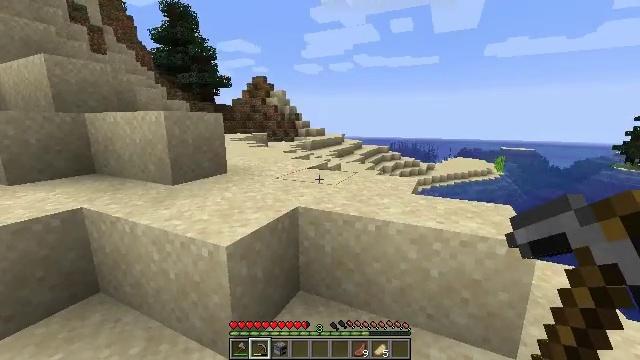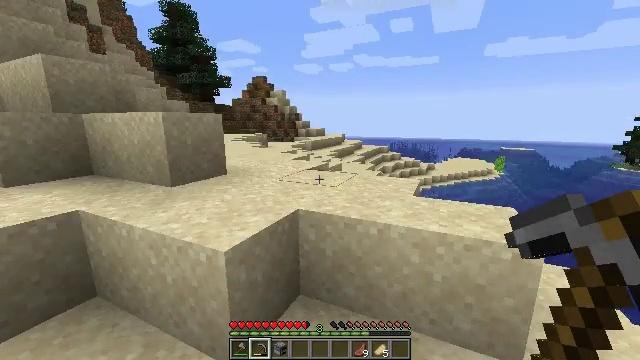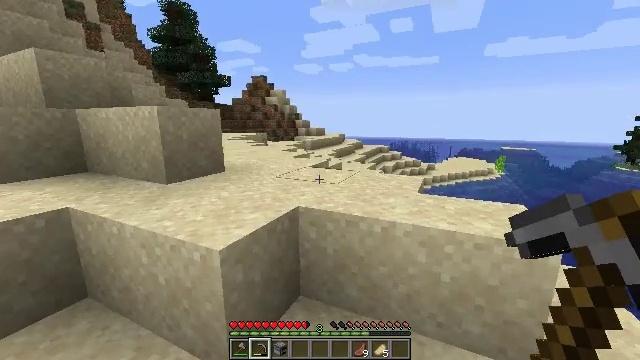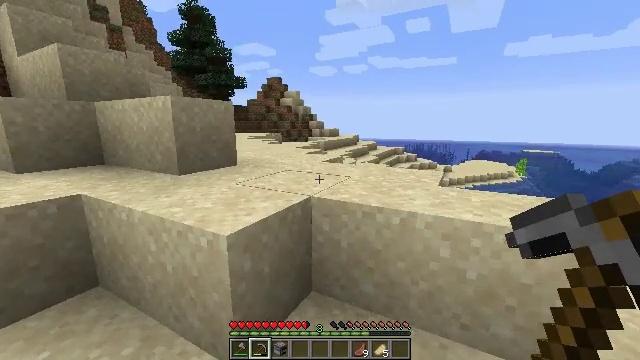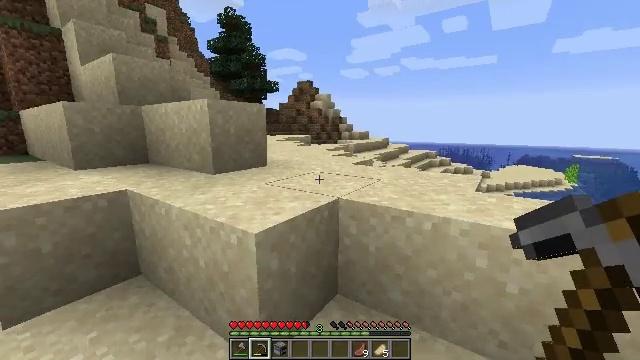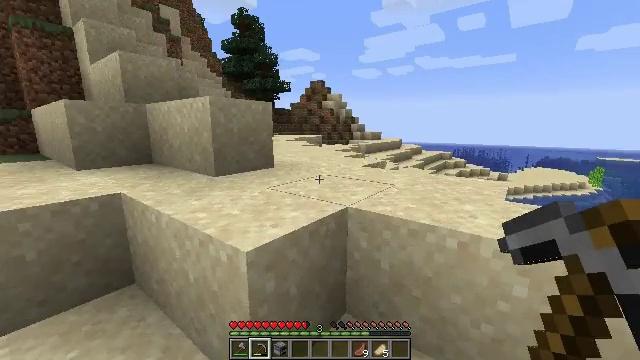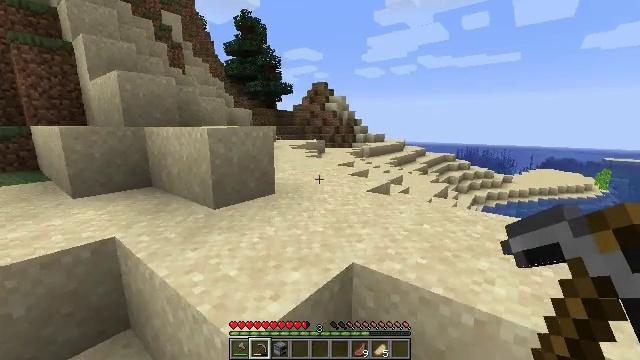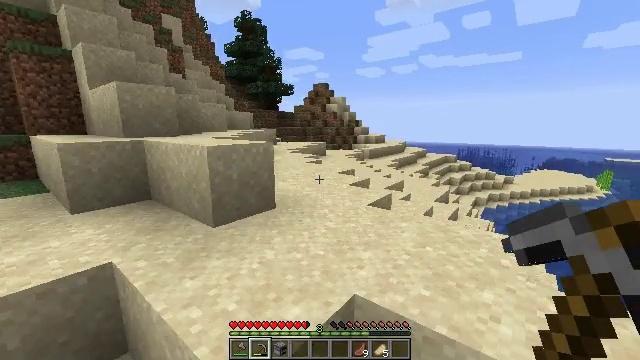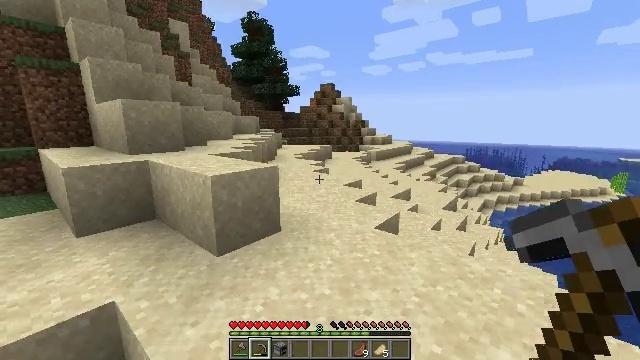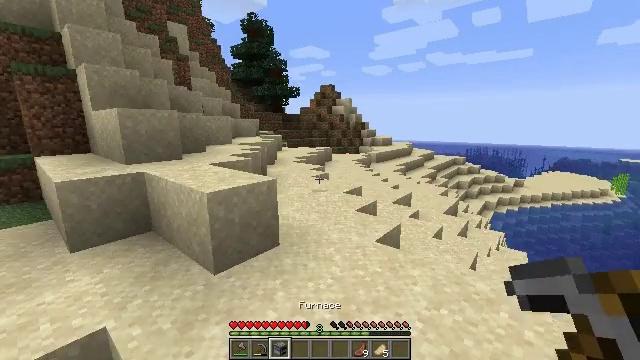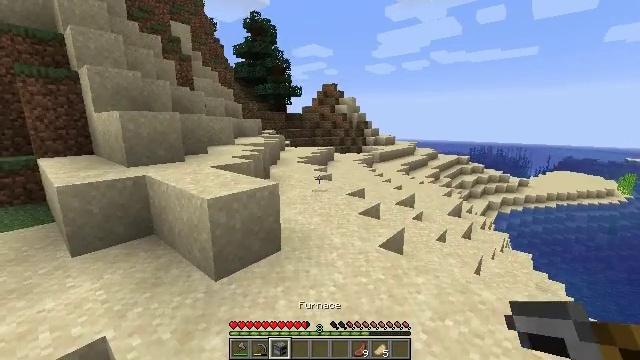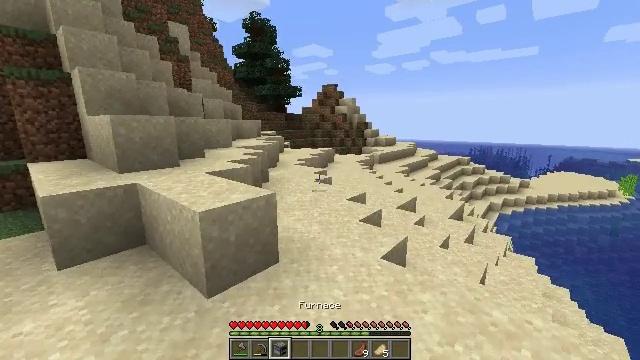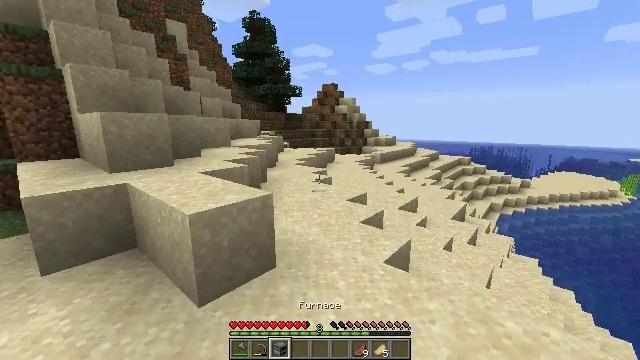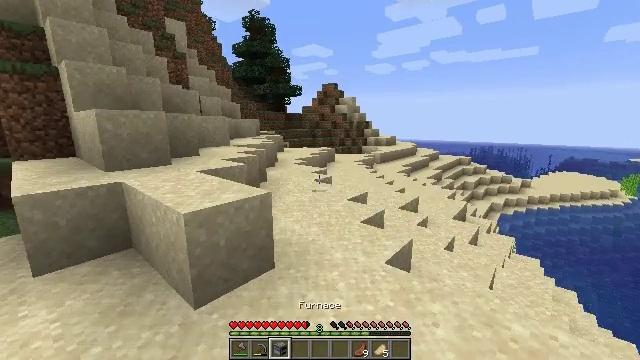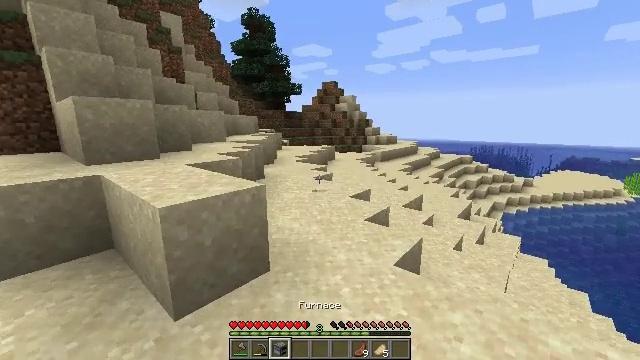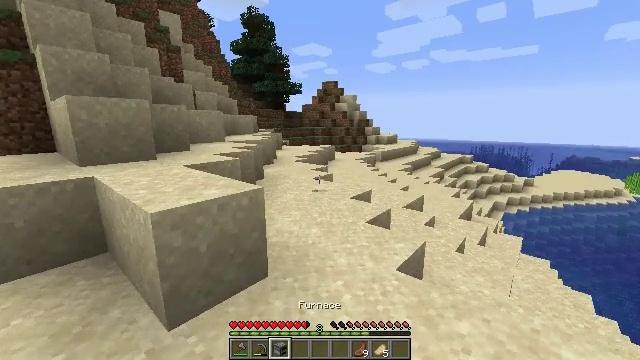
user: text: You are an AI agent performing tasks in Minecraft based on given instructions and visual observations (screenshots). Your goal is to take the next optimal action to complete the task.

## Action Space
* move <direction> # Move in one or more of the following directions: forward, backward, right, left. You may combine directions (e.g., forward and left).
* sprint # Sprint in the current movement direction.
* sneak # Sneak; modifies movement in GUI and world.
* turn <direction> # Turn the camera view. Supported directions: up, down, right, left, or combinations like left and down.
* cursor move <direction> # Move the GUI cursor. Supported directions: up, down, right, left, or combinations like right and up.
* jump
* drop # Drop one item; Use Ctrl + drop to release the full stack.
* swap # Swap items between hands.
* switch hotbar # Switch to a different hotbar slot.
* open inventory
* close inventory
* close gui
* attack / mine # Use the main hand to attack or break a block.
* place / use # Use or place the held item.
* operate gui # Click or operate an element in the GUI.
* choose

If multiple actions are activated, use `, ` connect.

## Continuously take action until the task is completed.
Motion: motion action
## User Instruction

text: Cut down the sugar cane stalks.
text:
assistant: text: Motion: move forward, jump
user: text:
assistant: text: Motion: move forward, jump
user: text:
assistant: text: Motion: move forward, turn left, jump
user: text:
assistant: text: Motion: move forward, turn left, jump
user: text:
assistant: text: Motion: move forward, turn left, jump
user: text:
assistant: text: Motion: move forward, jump
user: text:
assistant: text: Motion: move forward, jump
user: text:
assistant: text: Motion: move forward, turn left, jump
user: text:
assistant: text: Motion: move forward, jump
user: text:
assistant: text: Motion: move forward, jump
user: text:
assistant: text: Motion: move forward, jump
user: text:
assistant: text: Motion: move forward, jump
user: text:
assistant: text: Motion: move forward, jump
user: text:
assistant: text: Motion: move forward, jump
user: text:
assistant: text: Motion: move forward, jump
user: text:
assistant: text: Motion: move forward, jump
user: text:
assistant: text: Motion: move forward, jump
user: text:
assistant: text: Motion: move forward, jump
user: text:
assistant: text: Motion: move forward, jump
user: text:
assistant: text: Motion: move forward, jump
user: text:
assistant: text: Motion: move forward, jump
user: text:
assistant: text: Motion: move forward, jump
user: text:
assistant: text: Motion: move forward, jump
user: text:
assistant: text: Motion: move forward, jump
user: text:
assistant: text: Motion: move forward, jump
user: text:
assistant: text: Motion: move forward, jump
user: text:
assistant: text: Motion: move forward, jump
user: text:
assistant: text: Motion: move forward, turn right and down, jump
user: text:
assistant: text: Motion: move forward, turn right, jump
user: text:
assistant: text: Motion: move forward, turn right, jump